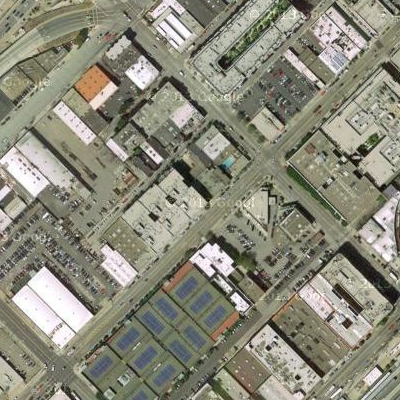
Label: cIndustry